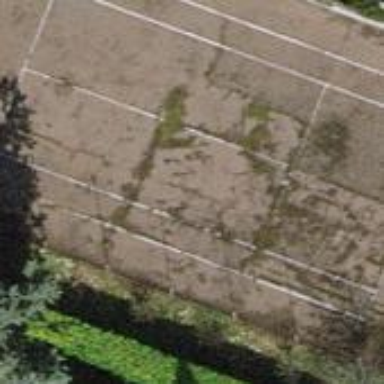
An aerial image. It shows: Tennis court in leisure pitch.